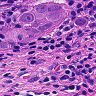
Metastatic tissue present: yes